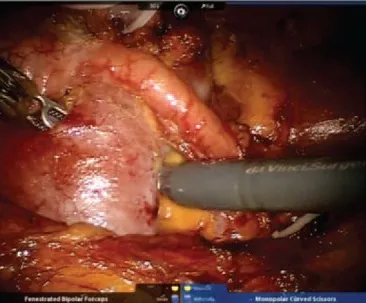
The isthmus of horseshoe kidney was separated, stitched, and divided (B, C).
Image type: medical_photograph (other_medical_photograph)